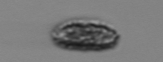
Label: Pseudochattonella_farcimen